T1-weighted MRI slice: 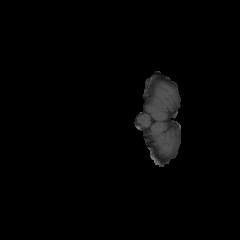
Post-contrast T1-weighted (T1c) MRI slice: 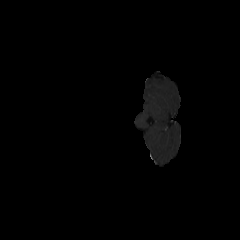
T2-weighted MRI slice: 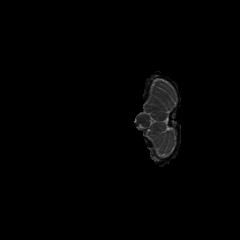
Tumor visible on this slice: no